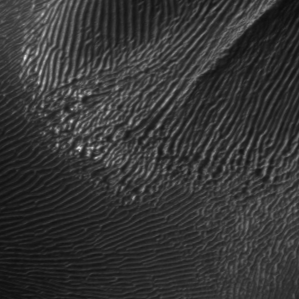
Label: frost